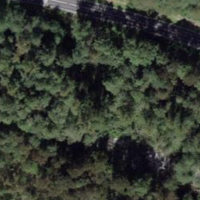
EUNIS habitat code: 32
Species observed at this site:
Berberis vulgaris